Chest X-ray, AP view. Patient: 58 years old, sex M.
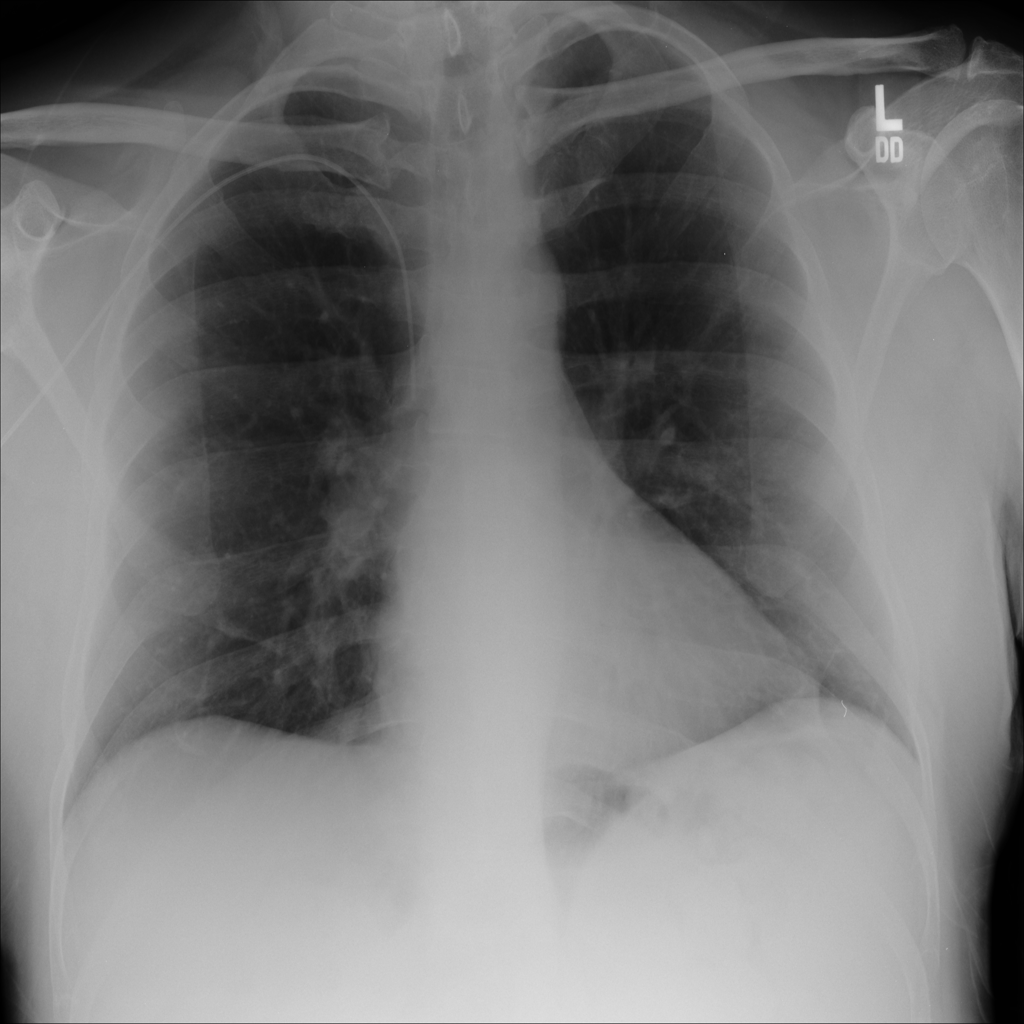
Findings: No Finding